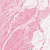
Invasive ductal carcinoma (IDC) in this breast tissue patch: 0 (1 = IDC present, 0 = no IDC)